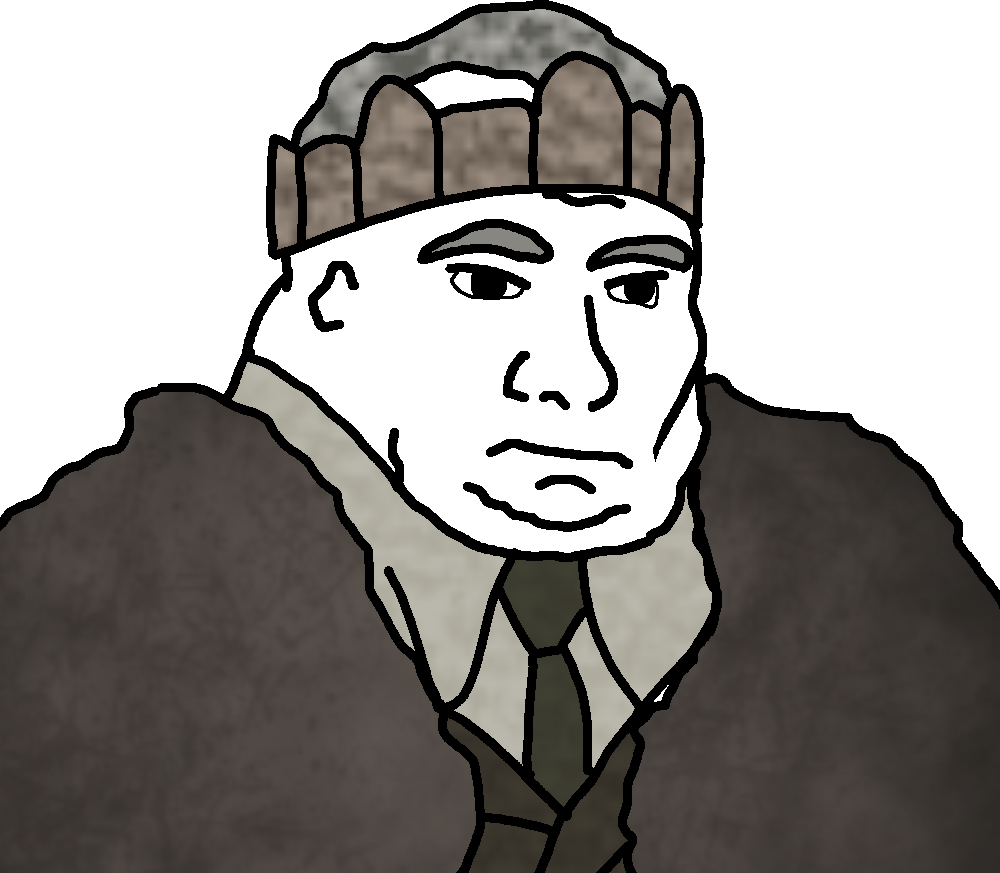
Label: 5_Blobjak